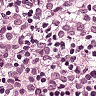
Metastatic tissue present: yes